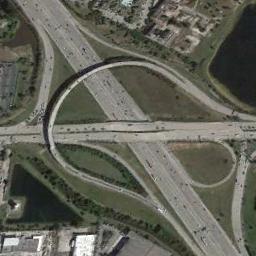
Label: overpass